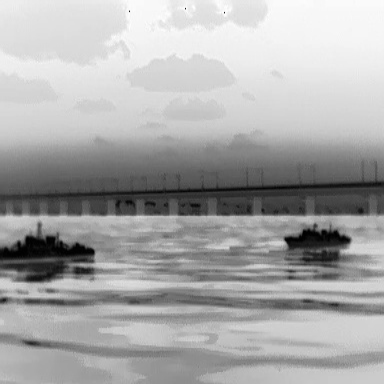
There are two warships in the infrared image.